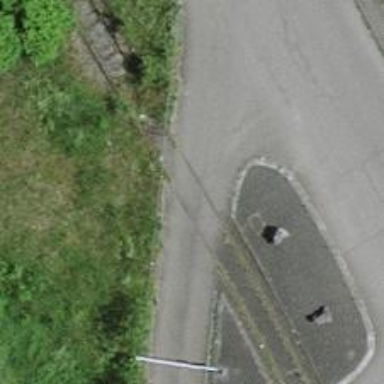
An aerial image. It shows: Level crossing along the railway.